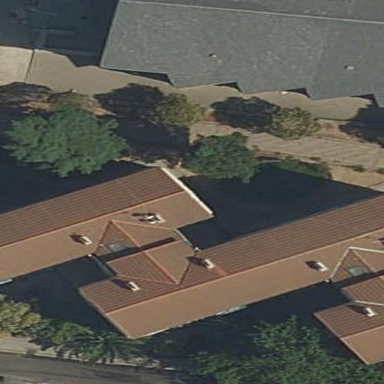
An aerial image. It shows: Hipped-roof building with apartments.